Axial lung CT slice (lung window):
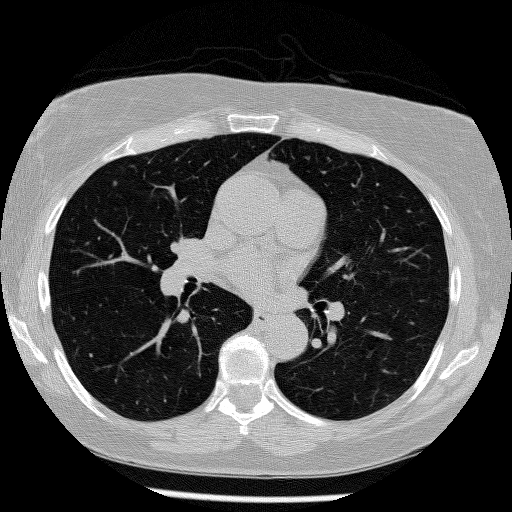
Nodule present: yes
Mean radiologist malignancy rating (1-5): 1